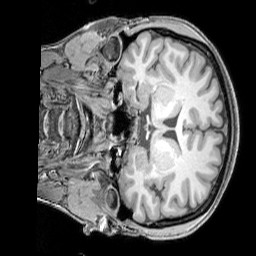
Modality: T1w
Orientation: coronal
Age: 21
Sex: female
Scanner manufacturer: siemens
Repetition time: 2.3 s
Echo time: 0.00226 s